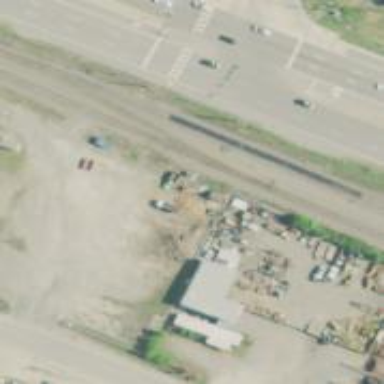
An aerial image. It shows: Railway spur service line used for aggregate transportation.